Brain MRI, t2w sequence, axial 2D slice.
Patient: age 31, sex M, weight 80 kg, height 1.78 m
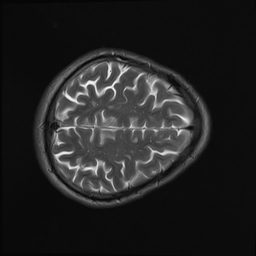